RGB frame:
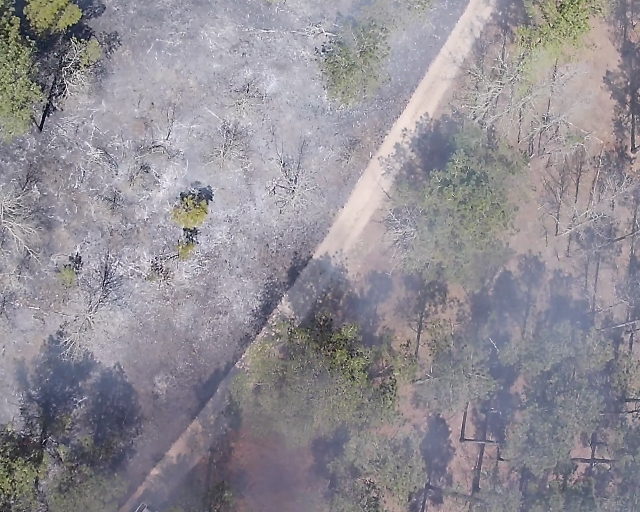
Thermal frame:
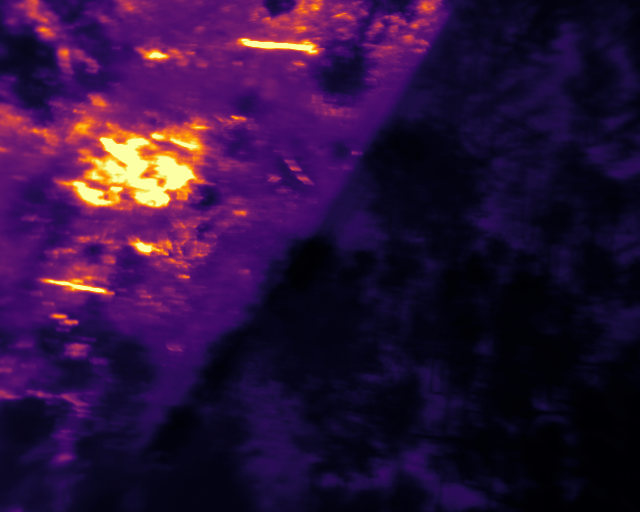
Captured: 2026-02-27 02:42:23
Pixels at or above 80 °C: 26815 (fraction of frame: 0.08183)